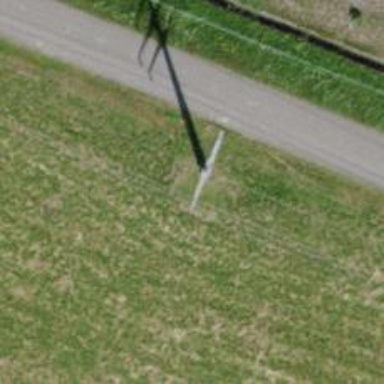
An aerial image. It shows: Concrete power pole.